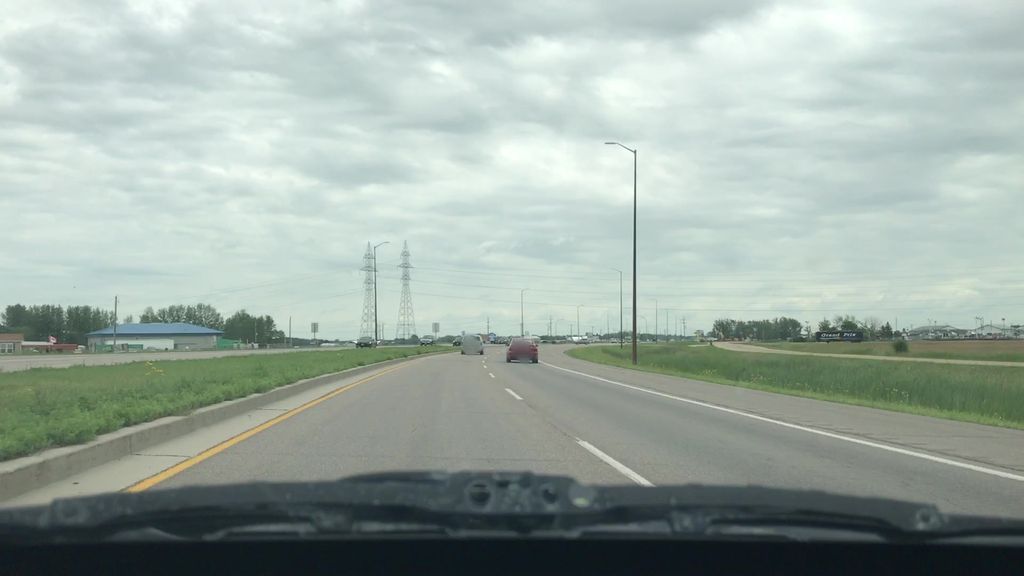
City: winnipeg